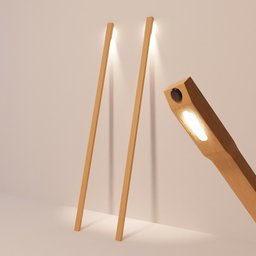
Label: lighting